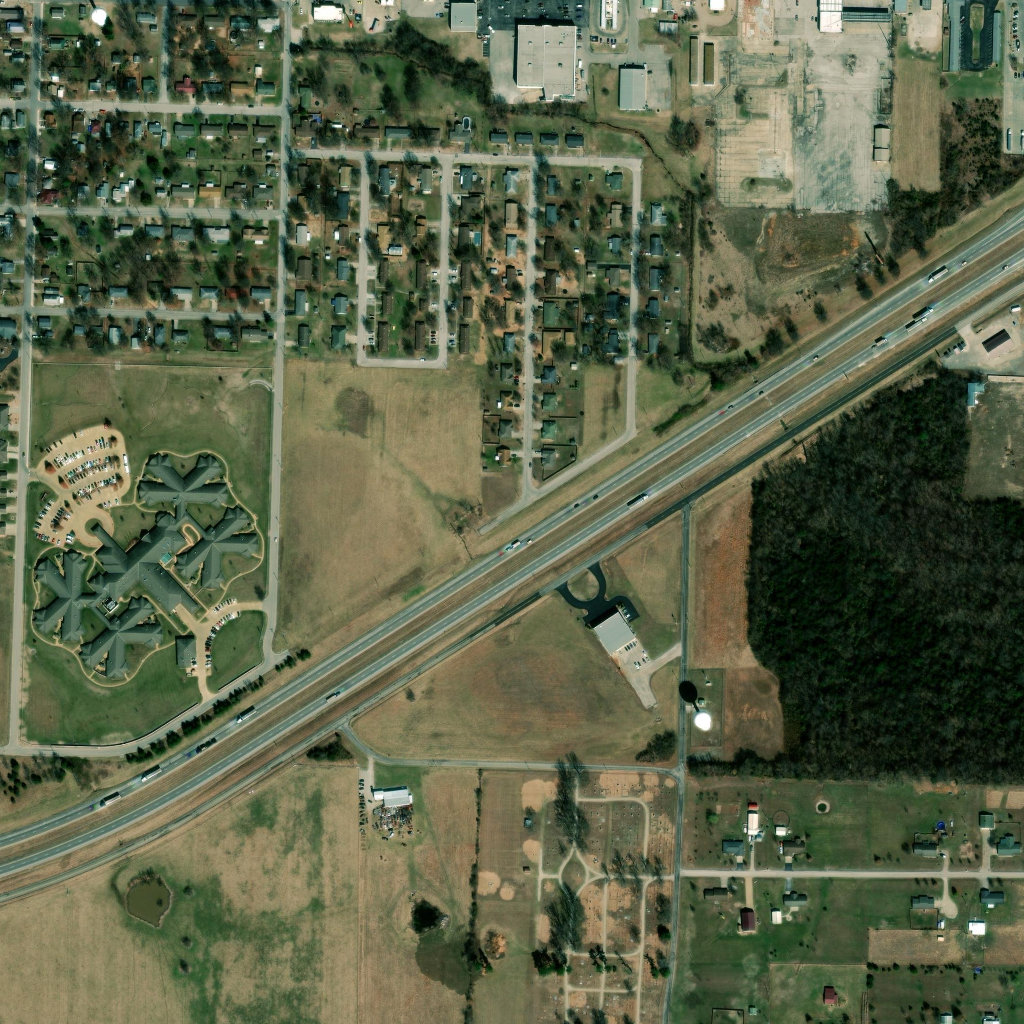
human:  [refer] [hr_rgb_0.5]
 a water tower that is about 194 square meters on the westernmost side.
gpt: <box>[[8, 0, 10, 2, 0]]</box>

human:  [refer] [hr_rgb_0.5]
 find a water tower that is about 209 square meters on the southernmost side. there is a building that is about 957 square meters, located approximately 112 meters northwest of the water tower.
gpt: <box>[[67, 69, 69, 71, 0]]</box>

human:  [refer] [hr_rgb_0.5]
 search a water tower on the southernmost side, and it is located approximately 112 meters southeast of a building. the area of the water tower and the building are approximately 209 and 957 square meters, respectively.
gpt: <box>[[67, 69, 69, 71, 0]]</box>